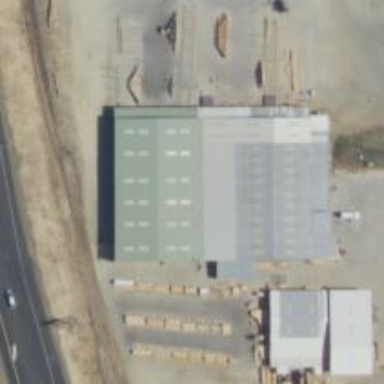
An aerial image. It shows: Sawmill craft.